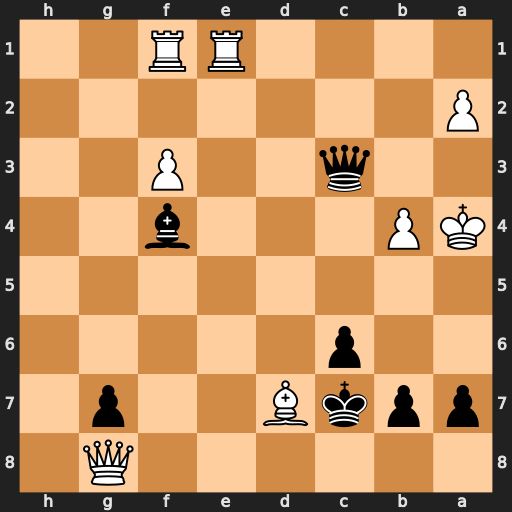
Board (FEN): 6Q1/ppkB2p1/2p5/8/KP3b2/2q2P2/P7/4RR2
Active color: b
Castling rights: -
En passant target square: -
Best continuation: b5+ Ka5 Qa3#